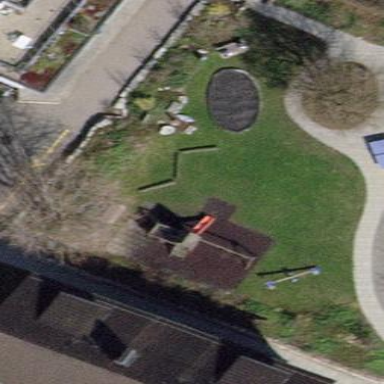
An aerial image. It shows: Playground area for leisure land.